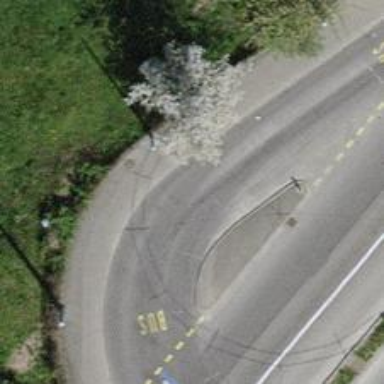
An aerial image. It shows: Bus stop for trolleybuses with designated stop position.